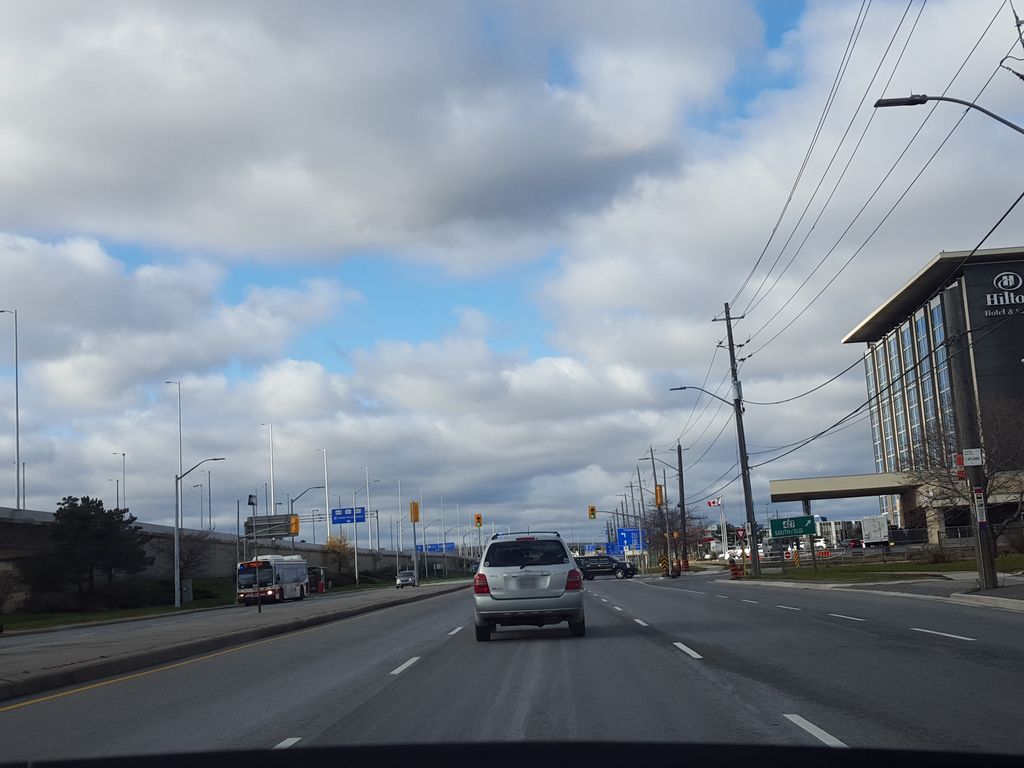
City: toronto